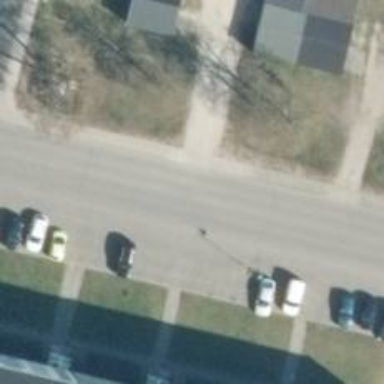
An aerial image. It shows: Residential road with asphalt surface and separate sidewalk.